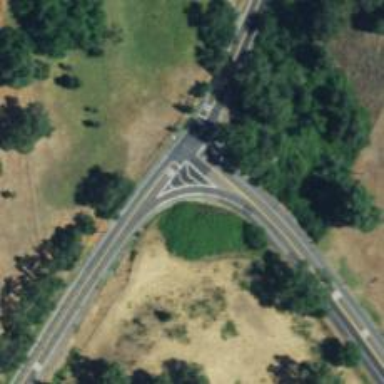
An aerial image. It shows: Tertiary link road.